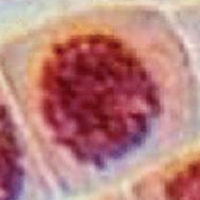
Label: prophase